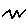
Label: zigzag